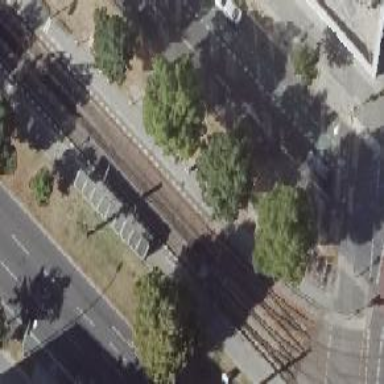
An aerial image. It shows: Tram stop.